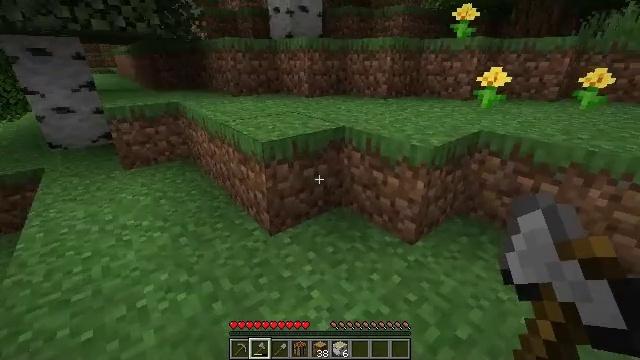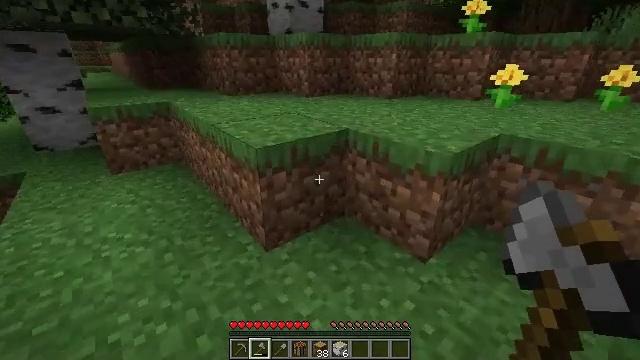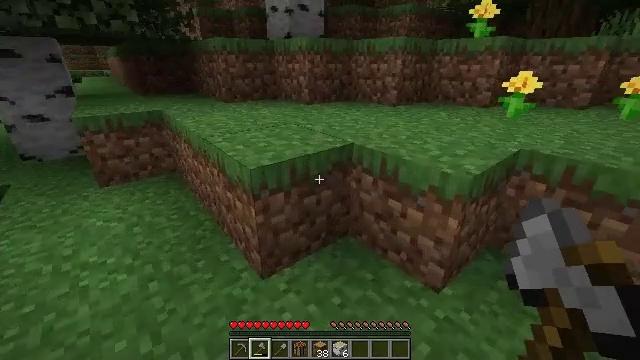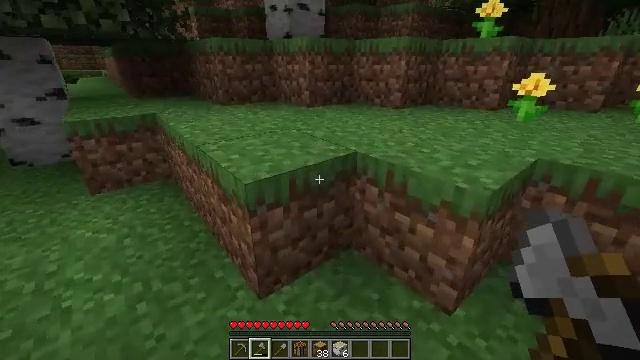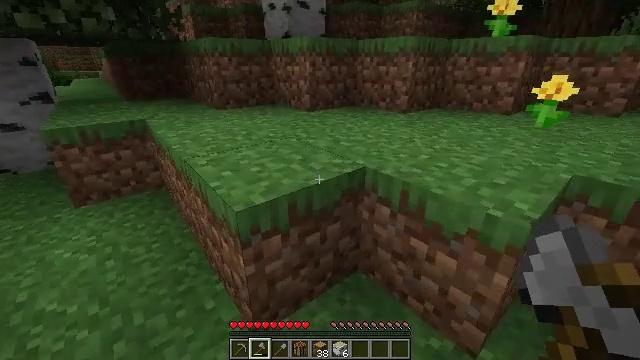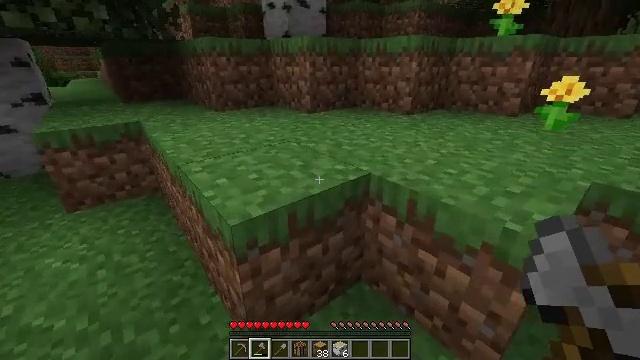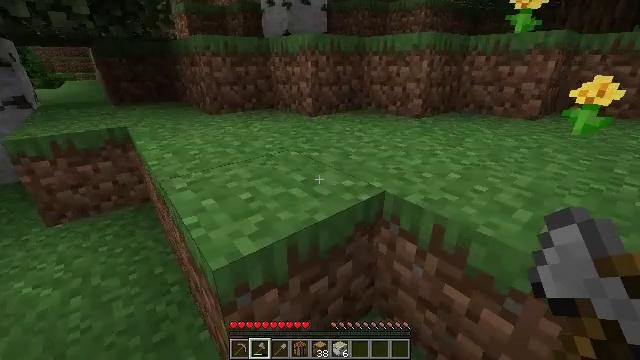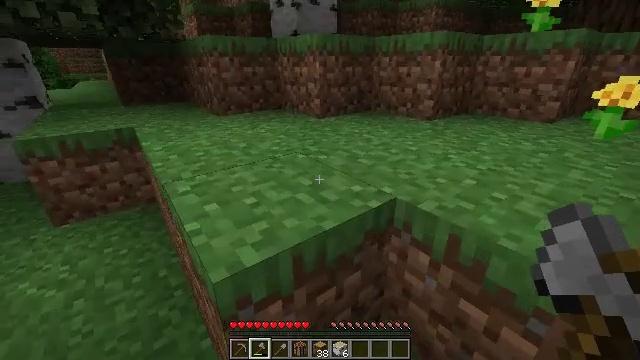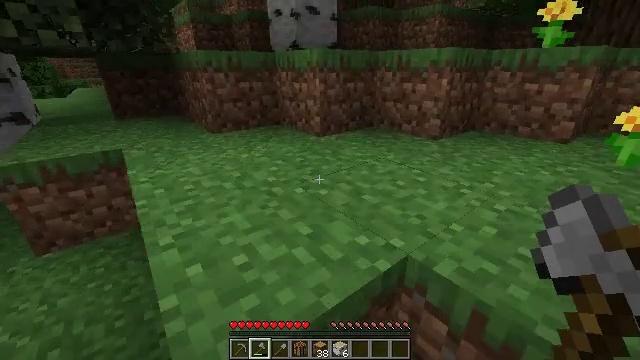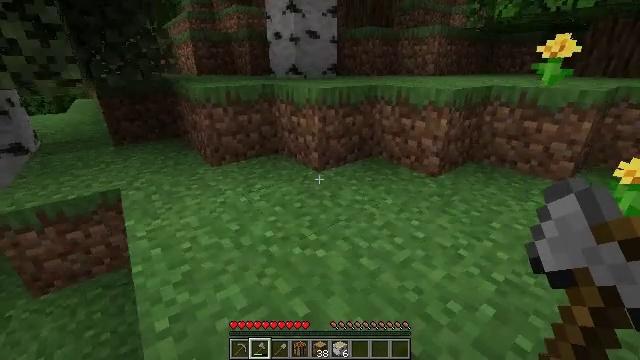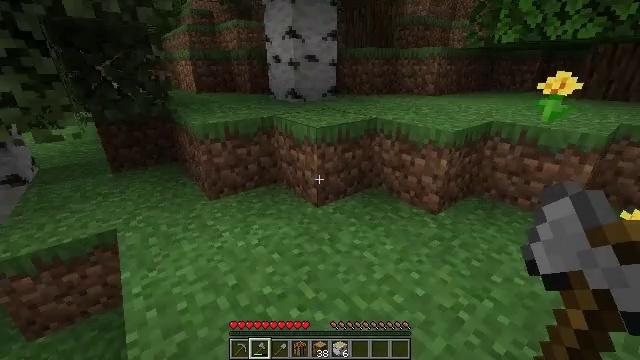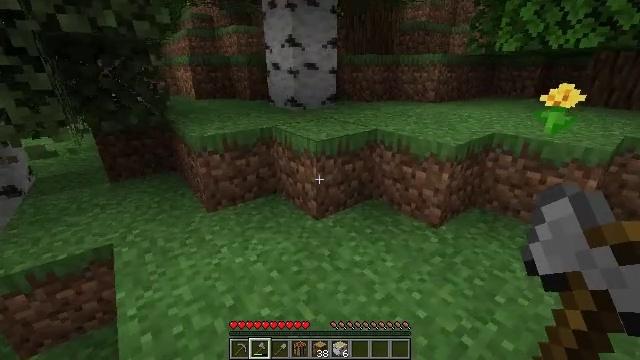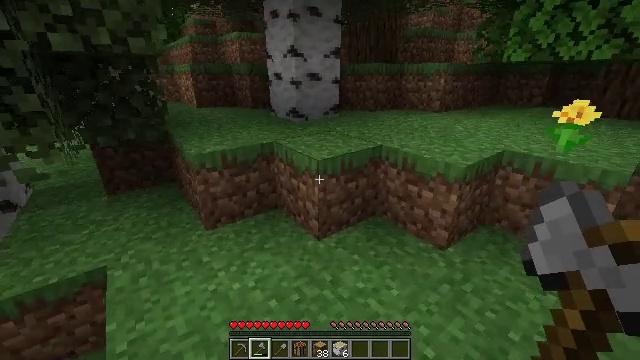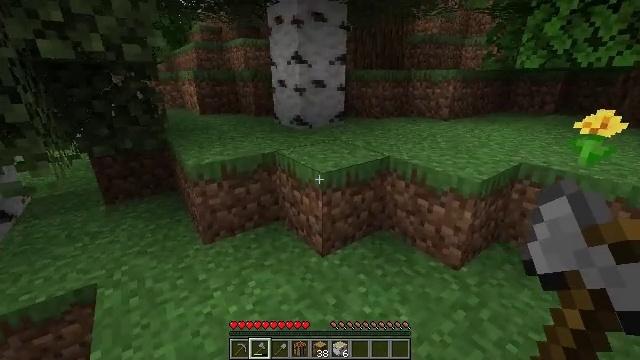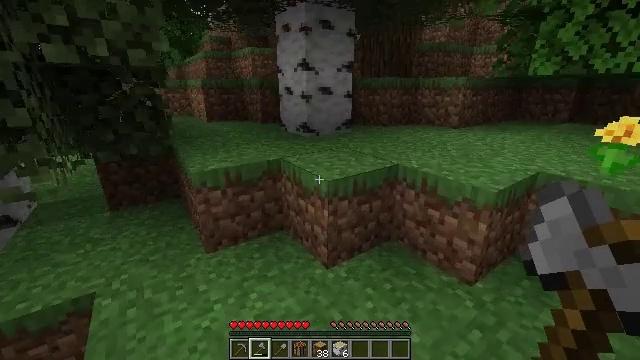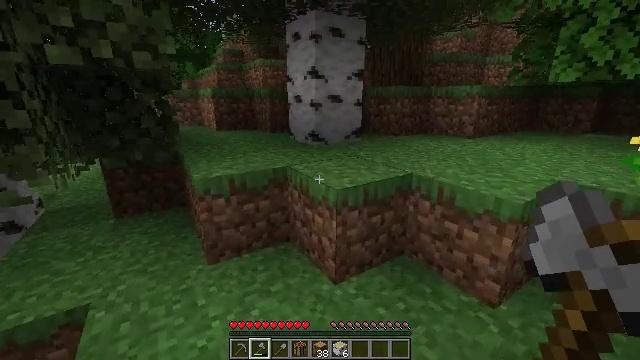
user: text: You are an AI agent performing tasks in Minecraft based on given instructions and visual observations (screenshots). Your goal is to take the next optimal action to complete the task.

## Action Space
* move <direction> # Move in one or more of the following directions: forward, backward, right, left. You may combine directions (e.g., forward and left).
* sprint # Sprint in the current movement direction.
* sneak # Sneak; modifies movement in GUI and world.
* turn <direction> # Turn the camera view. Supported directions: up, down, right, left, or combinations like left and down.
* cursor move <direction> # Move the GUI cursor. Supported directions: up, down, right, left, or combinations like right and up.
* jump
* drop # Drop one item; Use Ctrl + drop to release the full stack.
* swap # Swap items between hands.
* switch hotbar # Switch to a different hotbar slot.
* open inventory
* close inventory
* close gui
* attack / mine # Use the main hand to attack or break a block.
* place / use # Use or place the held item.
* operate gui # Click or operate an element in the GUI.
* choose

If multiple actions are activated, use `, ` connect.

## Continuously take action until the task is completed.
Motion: motion action
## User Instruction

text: Mine the peony flower from the ground.
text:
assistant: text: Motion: move forward
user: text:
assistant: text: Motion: move forward
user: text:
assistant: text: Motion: move forward
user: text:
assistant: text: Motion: move forward
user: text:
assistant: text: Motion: move forward
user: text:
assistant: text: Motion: move forward
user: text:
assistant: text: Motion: move forward, turn left
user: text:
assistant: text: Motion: move forward, jump
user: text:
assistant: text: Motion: move forward, jump
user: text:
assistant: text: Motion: move forward, jump
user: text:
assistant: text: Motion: move forward, jump
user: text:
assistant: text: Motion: move forward, jump
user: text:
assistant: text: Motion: move forward, turn left and up, jump
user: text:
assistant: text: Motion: move forward, turn left and up
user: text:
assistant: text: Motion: move forward, turn left and up
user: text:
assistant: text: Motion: move forward, turn left and up
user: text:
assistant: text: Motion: move forward, turn left and up
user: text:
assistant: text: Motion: move forward, turn left
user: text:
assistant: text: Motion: move forward, turn left
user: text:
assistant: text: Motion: move forward, turn left
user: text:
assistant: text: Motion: move forward, turn left
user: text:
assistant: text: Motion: move forward, turn left
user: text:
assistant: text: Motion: move forward
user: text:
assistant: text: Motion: move forward
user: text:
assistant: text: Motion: move forward
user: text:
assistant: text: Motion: move forward, jump
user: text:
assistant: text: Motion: move forward, turn down, jump
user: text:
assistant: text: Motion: move forward, turn right, jump
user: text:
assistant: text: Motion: move forward, turn right, jump
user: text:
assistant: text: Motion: move forward, jump